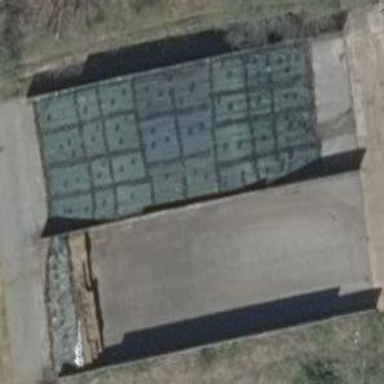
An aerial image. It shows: Building identified as silo.